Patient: sex F, age 32
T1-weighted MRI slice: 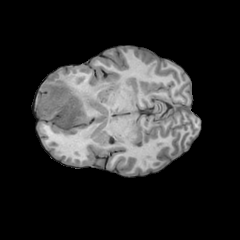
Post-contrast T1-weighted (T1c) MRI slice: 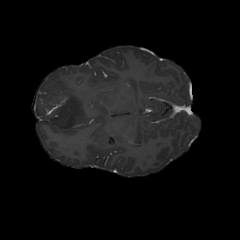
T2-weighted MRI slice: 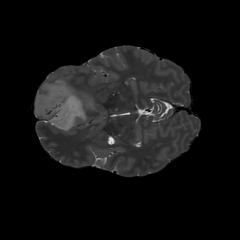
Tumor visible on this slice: yes
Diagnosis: Astrocytoma, IDH-mutant
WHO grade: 3